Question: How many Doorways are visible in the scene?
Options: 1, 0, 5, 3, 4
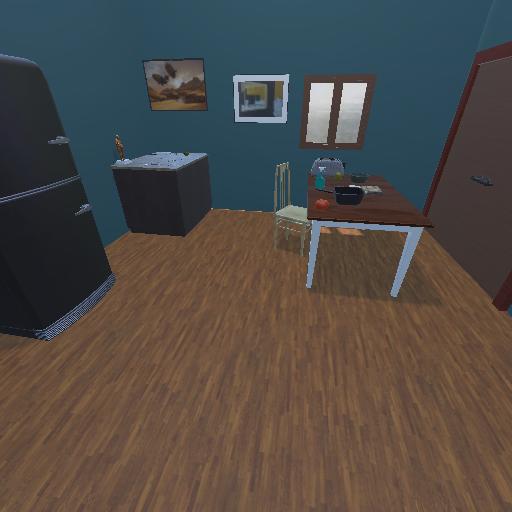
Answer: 1